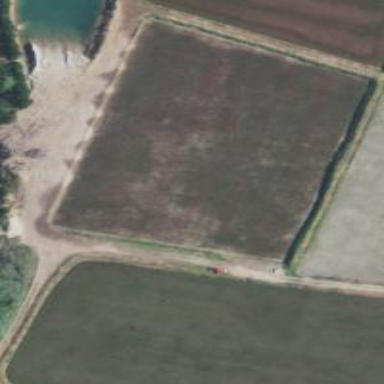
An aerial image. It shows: Farmland with cranberries as the crop.